Question: am trying to get call log history but am getting nullpointer exception...am attaching
the code and error screen shot below. I have added permission in Manifest file.am attaching the screen shot of it .
'''
public class MainActivity extends Activity {
TextView textView = null;
@Override
protected void onCreate(Bundle savedInstanceState) {
super.onCreate(savedInstanceState);
setContentView(R.layout.activity_main);
textView = (TextView) findViewById(R.id.action_settings);
getCallDetails();
}
private void getCallDetails() {
// TODO Auto-generated method stub
StringBuffer sb = new StringBuffer();
Cursor managedCursor = managedQuery(CallLog.Calls.CONTENT_URI, null,null,null,null);
int number = managedCursor.getColumnIndex(CallLog.Calls.NUMBER);
int type = managedCursor.getColumnIndex(CallLog.Calls.TYPE);
int date = managedCursor.getColumnIndex(CallLog.Calls.DATE);
int duration = managedCursor.getColumnIndex(CallLog.Calls.DURATION);
sb.append("Call Log :");
while (managedCursor.moveToNext())
{ String phNumber = managedCursor.getString(number);
String callType = managedCursor.getString(type);
String callDate = managedCursor.getString(date);
Date callDayTime = new Date(Long.valueOf(callDate));
String callDuration = managedCursor.getString(duration);
String dir = null;
int dircode = Integer.parseInt(callType);
switch (dircode)
{
case CallLog.Calls.OUTGOING_TYPE:
dir = "OUTGOING";
break;
case CallLog.Calls.INCOMING_TYPE:
dir = "INCOMING";
break;
case CallLog.Calls.MISSED_TYPE:
dir = "MISSED";
break;
}
sb.append("
Phone Number:--- " + phNumber + "
Call Type:--- " + dir + "
Call Date:--- " + callDayTime + "
Call duration in sec :--- " + callDuration); sb.append("
----------------------------------"); }
//managedCursor.close();
textView.setText(sb);
}
}
'''
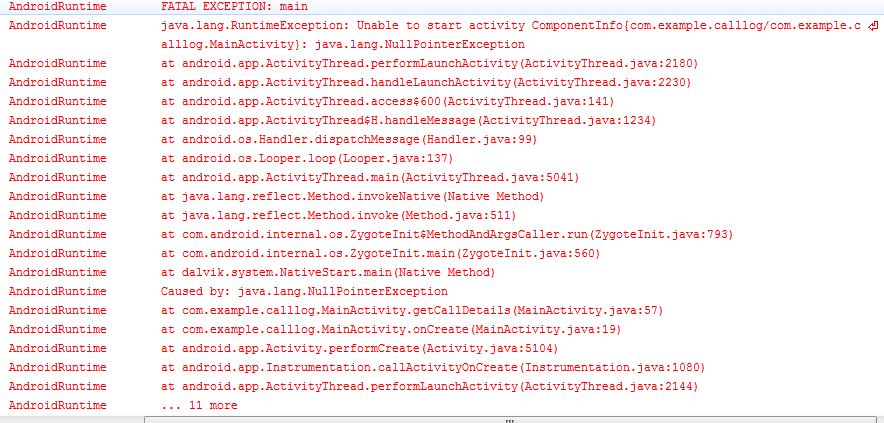
Answer: Based on the logcat, row 57 where the problem occurs seems to be this (57-19=38 rows from the method call in 'onCreate()'):
'''
textView.setText(sb);
'''
So, 'textView' is 'null'. Check that your layout 'activity_main.xml' in fact contains a view with id 'action_settings'.